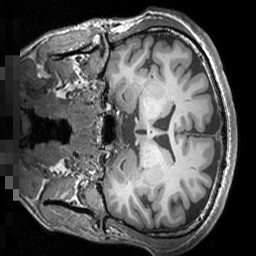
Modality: T1w
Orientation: coronal
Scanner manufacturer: siemens
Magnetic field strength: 3 T
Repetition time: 1.5 s
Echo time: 0.00291 s